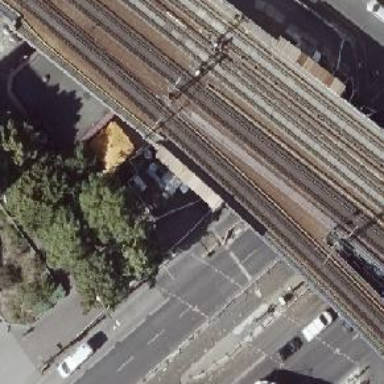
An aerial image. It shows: Viaduct railway bridge with electrified contact lines. The railway is ballastless.